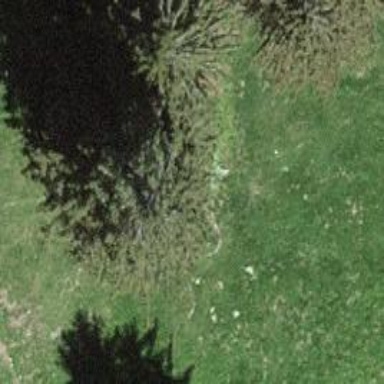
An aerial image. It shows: Single tag "natural: tree."